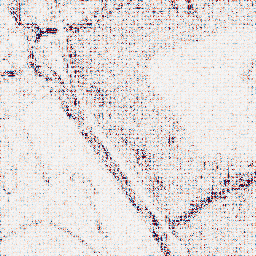
Category: wavelet
Decomposition family: wavelet_reverse_biorthogonal
Decomposition parameters: wavelet: rbio5.5
level: 1
Upsampling method: sinc_hamming
Upsampling parameters: scale: 8
kernel_size: 8
Upsampling scale: 8